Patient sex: M
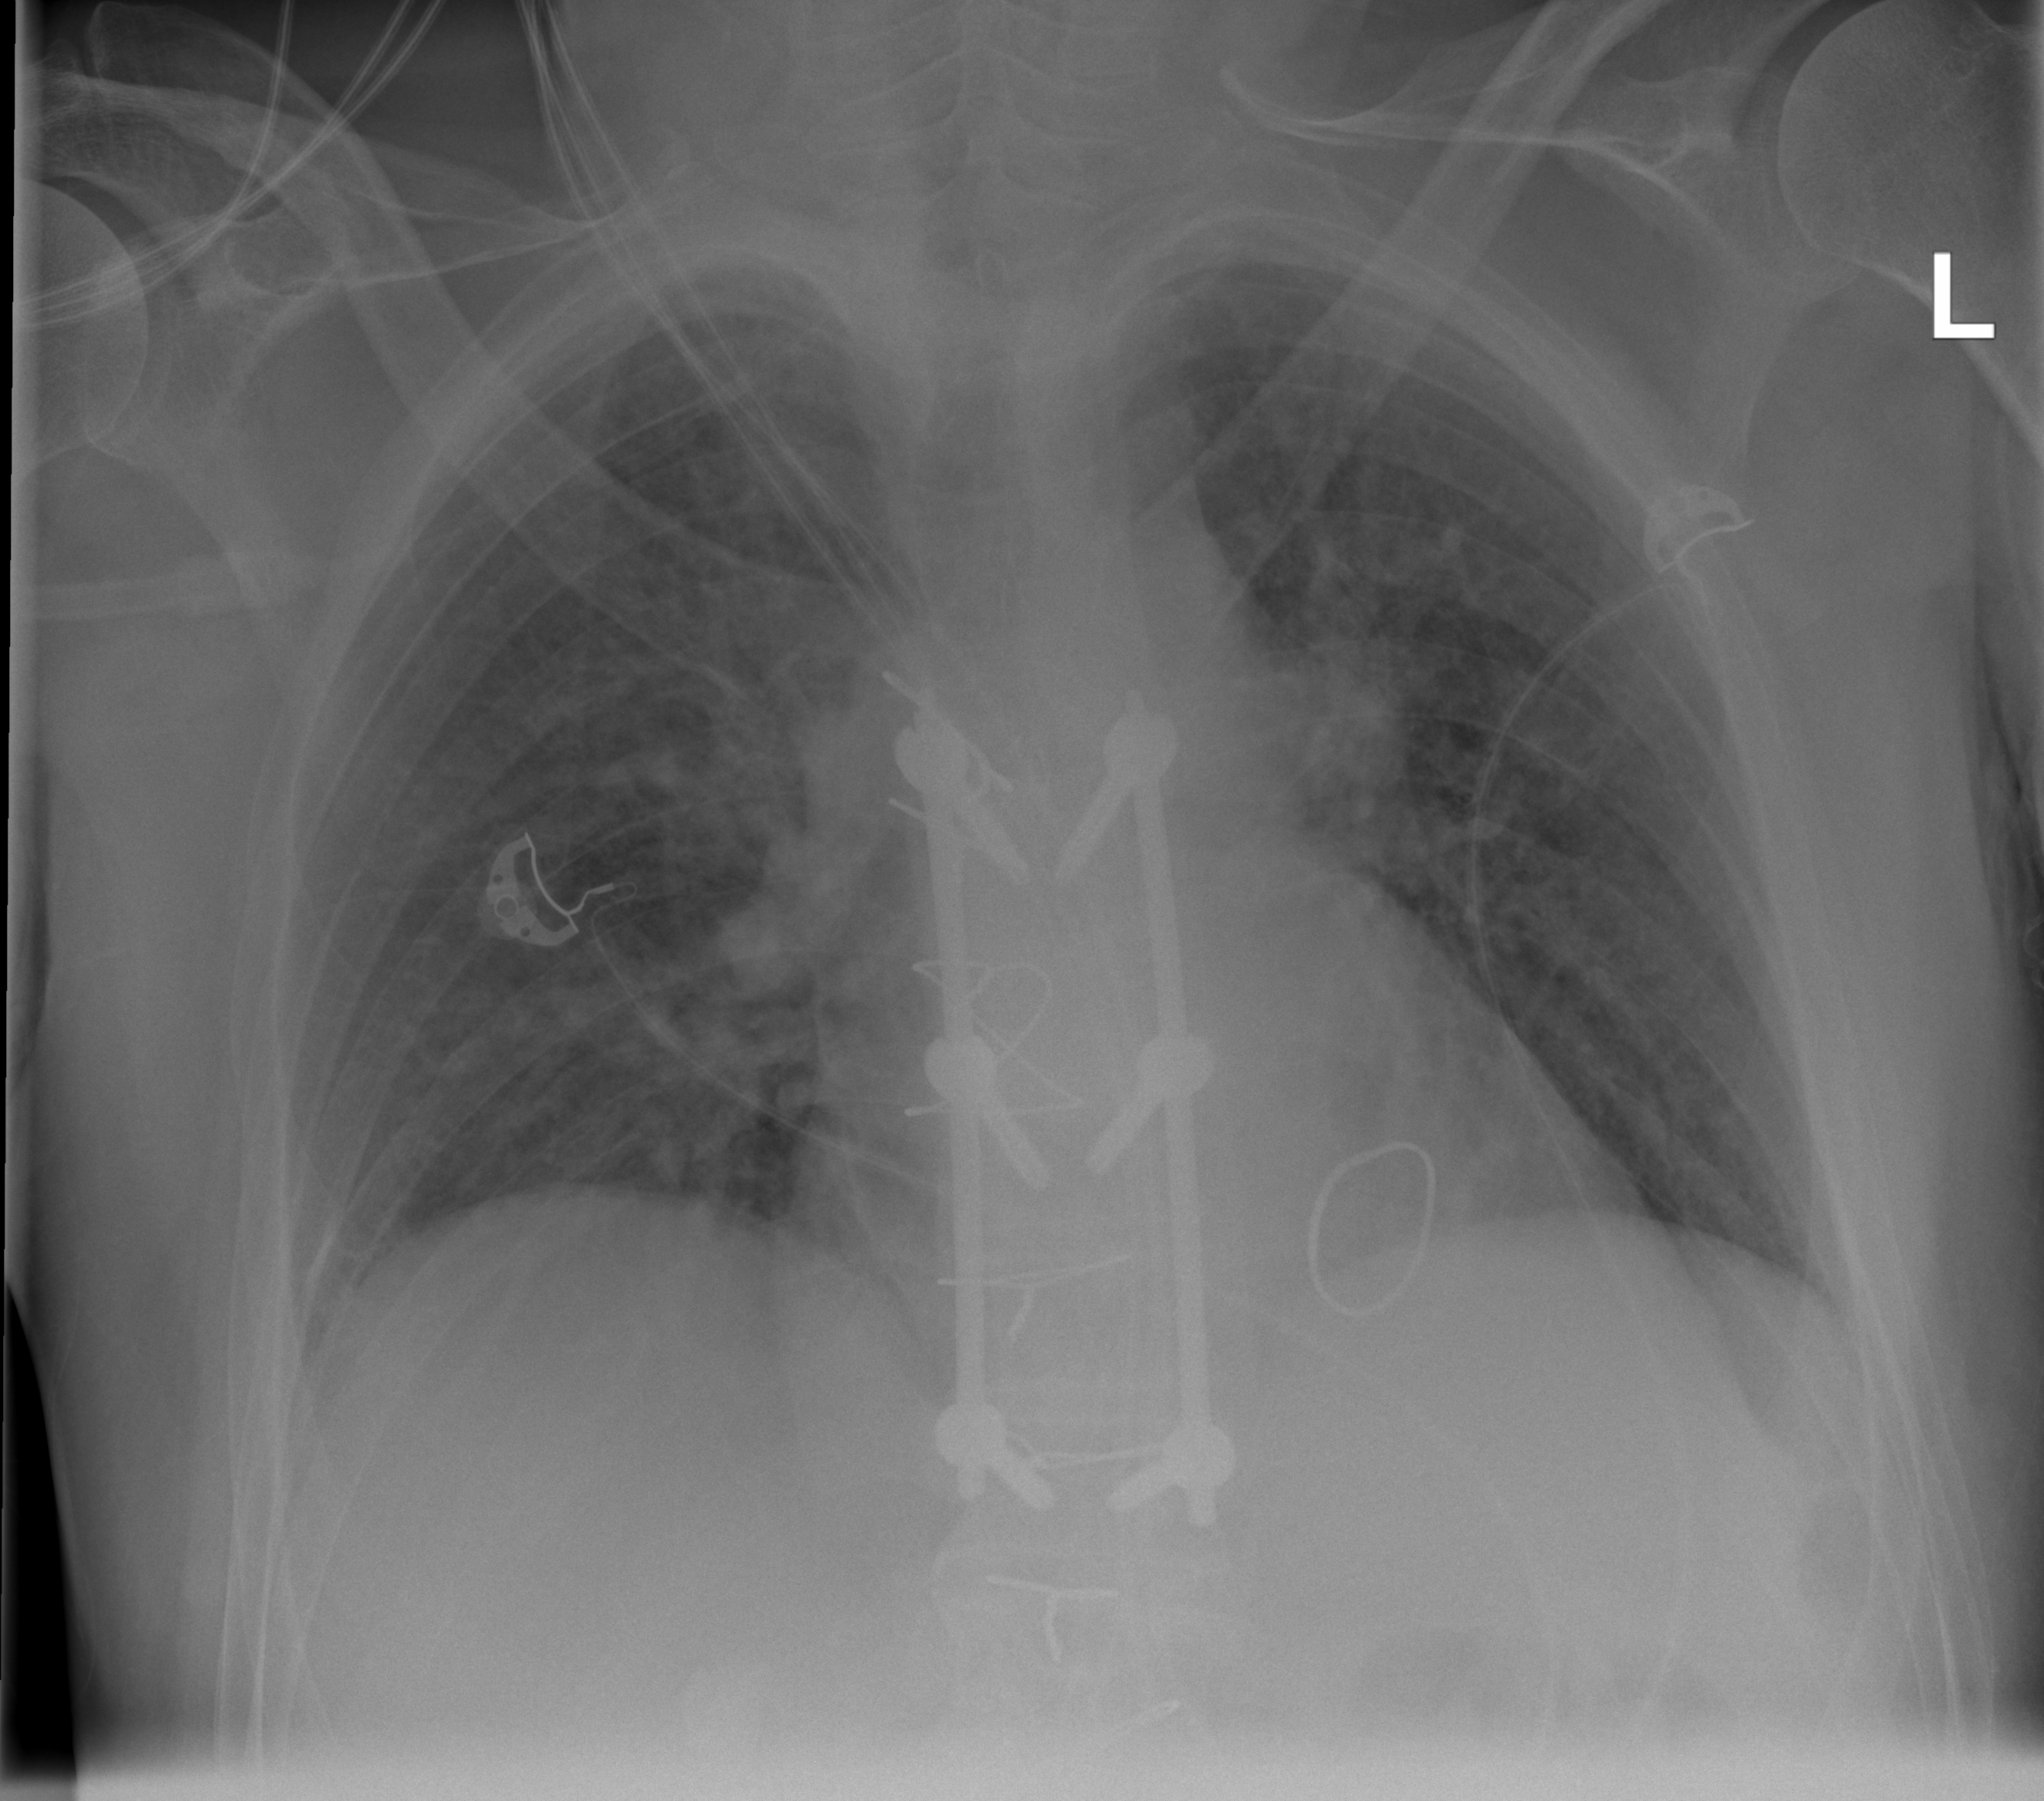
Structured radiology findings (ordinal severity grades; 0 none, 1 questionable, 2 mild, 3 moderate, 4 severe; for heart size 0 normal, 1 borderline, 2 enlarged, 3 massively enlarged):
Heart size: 1
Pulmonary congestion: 1
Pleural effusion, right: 0
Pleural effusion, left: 0
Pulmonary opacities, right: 2
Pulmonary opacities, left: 2
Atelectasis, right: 0
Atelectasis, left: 0